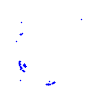
Particle: kaon